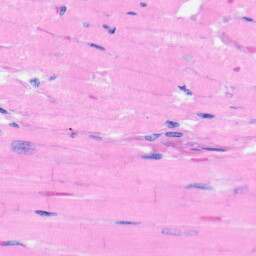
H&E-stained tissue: Heart